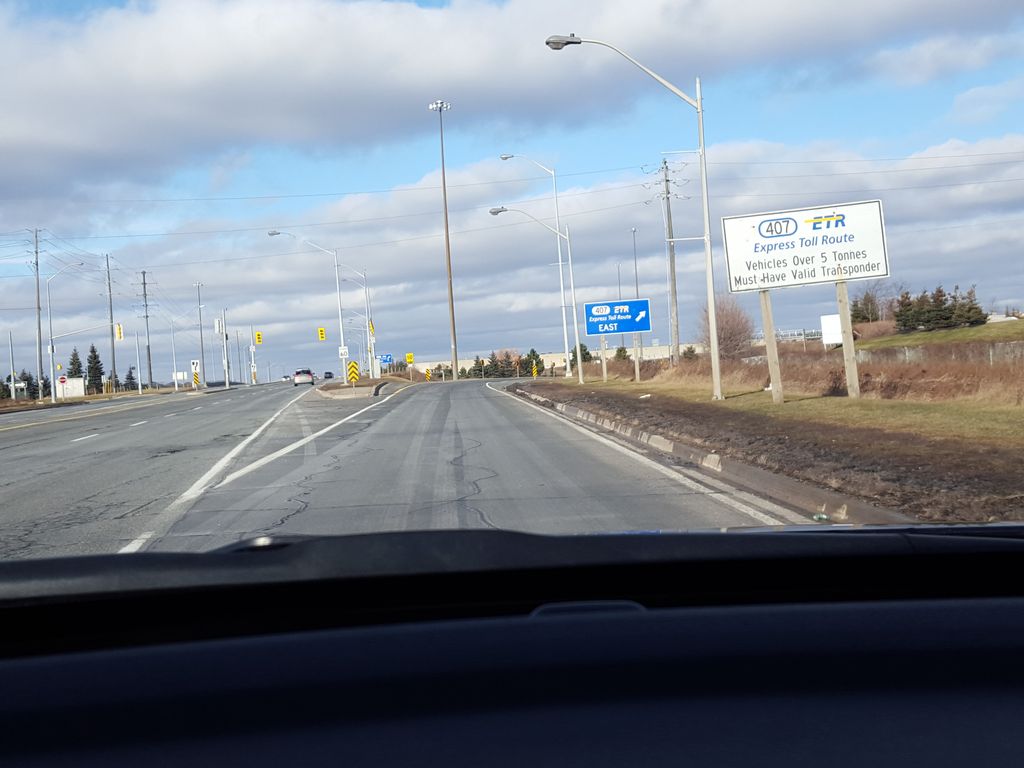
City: toronto